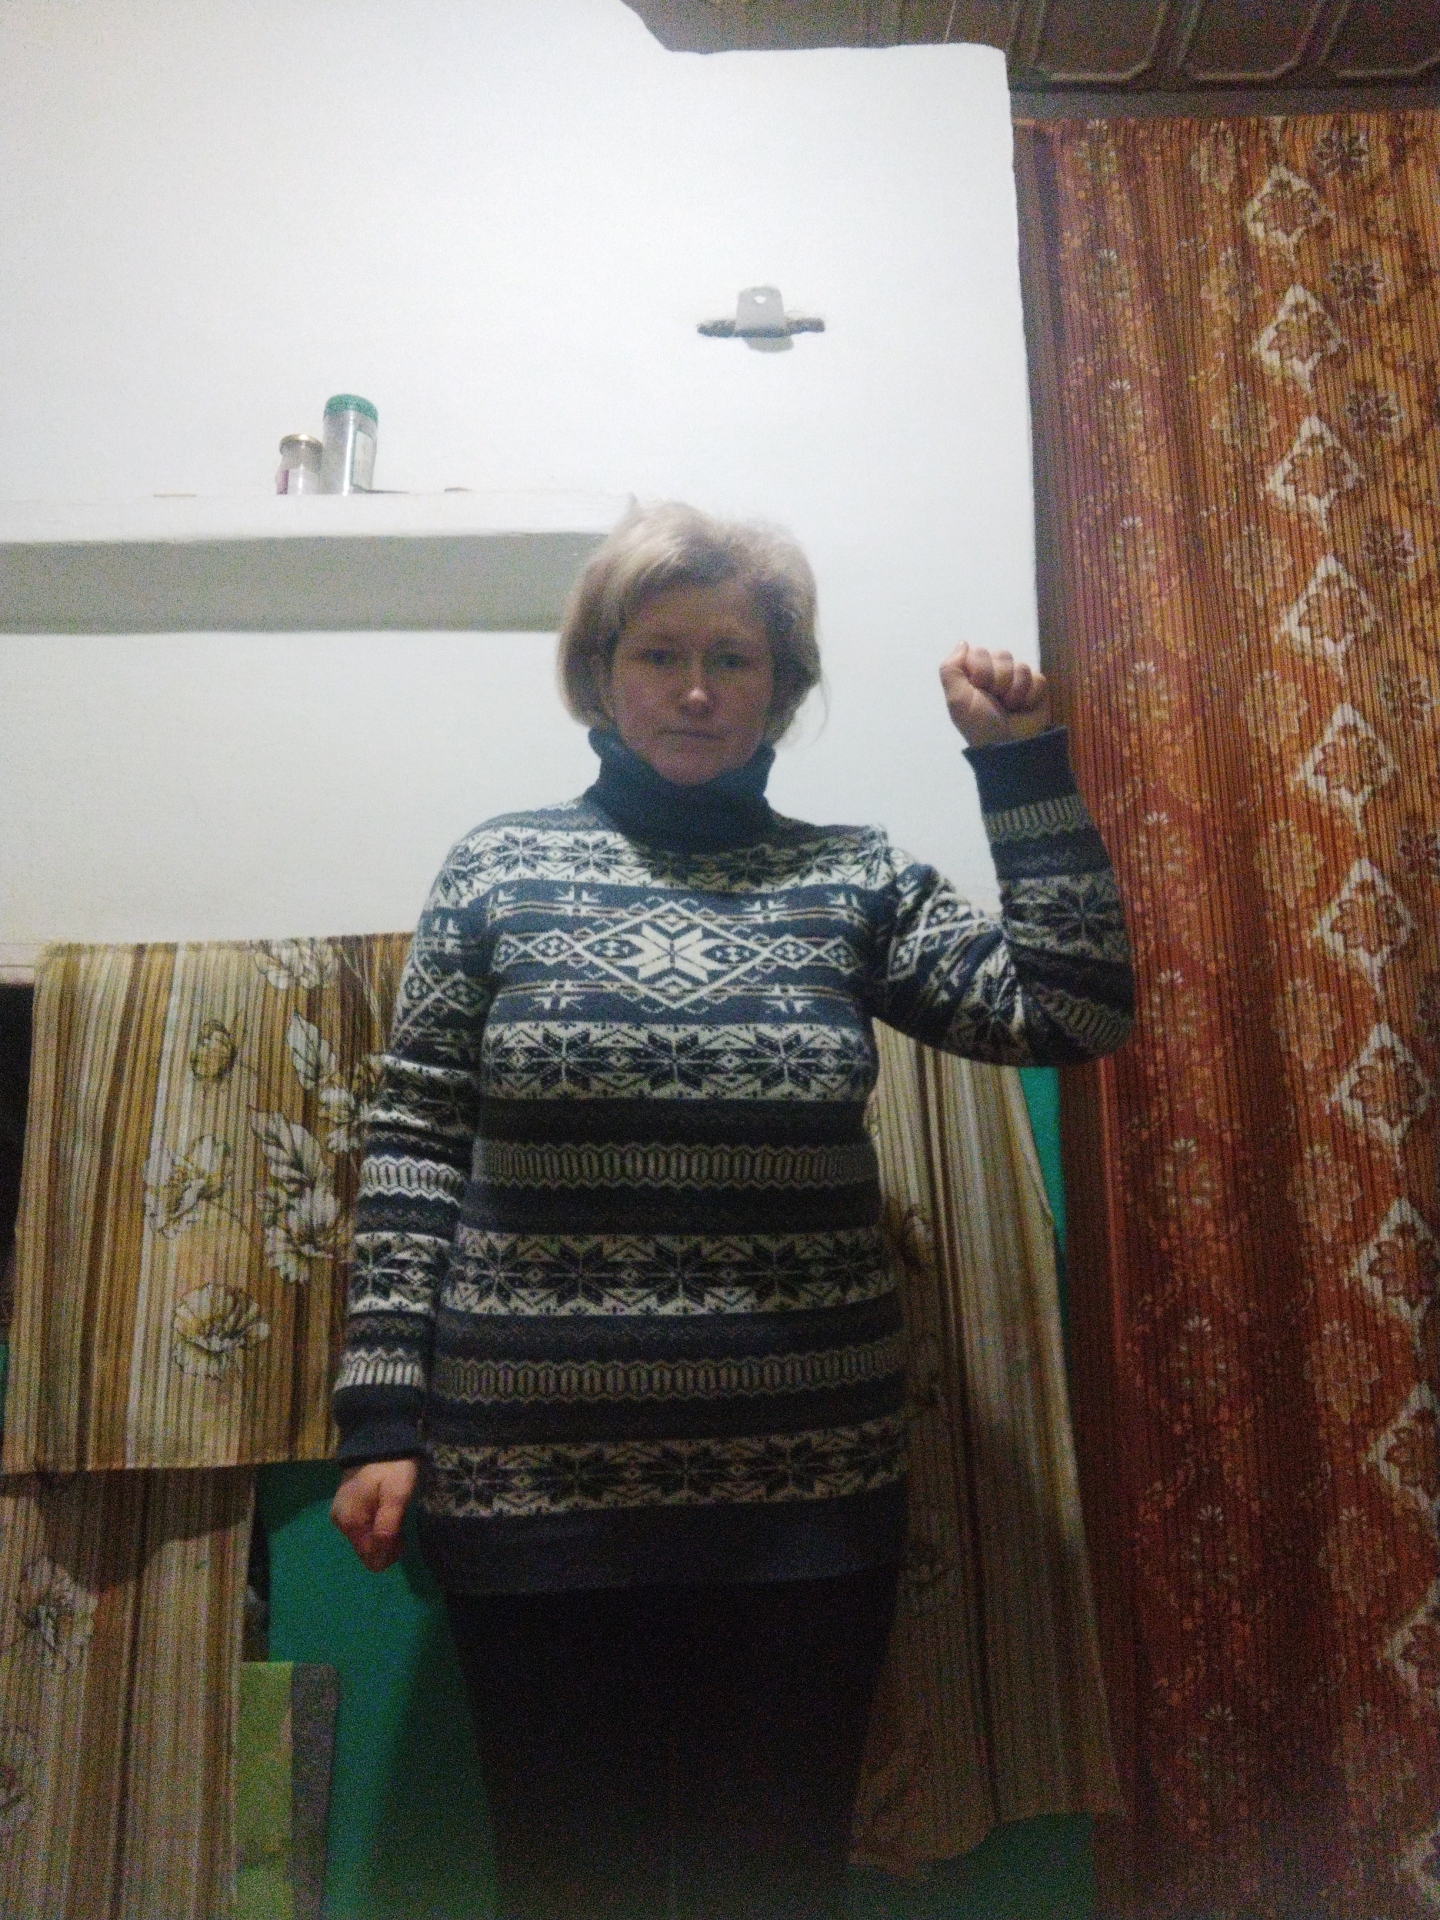
Label: noise